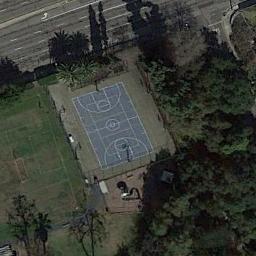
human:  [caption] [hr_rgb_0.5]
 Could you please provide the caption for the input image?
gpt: The basketball court on the lawn is adjacent to the forest,Next to the road .

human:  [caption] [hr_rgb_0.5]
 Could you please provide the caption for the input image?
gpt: Several cars were parked near the basketball court .

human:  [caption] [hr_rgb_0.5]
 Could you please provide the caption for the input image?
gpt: Many trees are near the basketball court .

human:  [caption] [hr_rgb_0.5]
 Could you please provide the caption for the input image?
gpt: A basketball court surrounded by some trees and a road beside .

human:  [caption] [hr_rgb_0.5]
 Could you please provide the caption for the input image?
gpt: There is a basketball court between some trees and a road .